Field crop: maize
Growth stage: 2
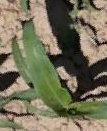
Species: maize